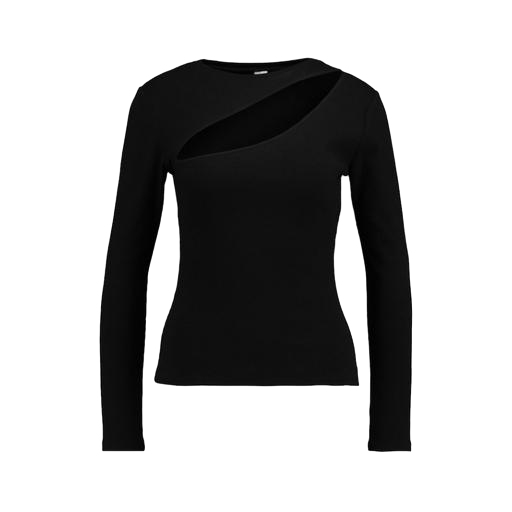
cutout long-sleeve tee, cutout shirt, cutout jersey top, white background